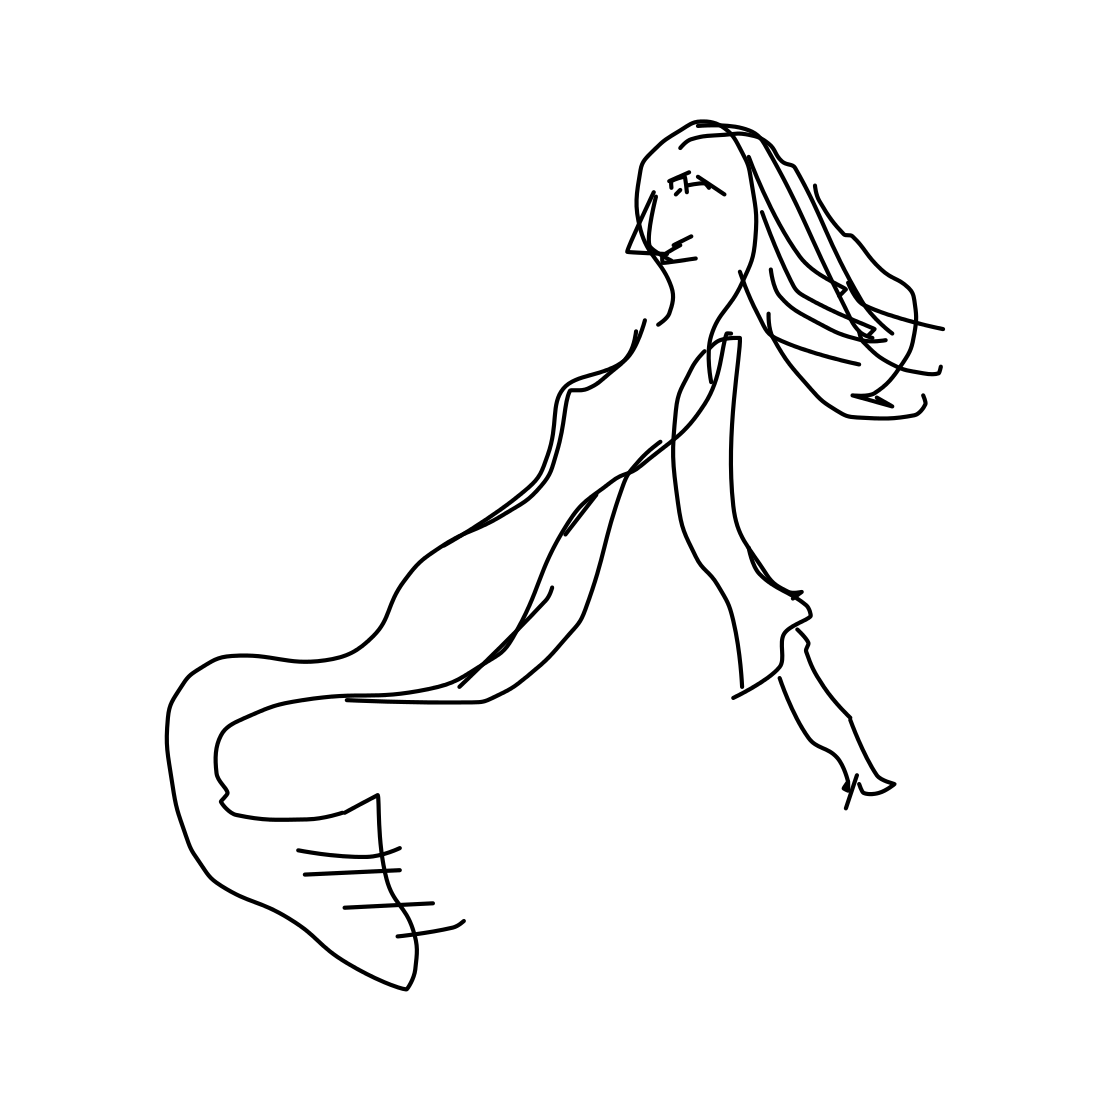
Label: mermaid